Question: For some of my OBJc class header files, I'm able to #import them in my -Bridging-Header.h file and immediately access them over in my swift classes. However, some of my more involved OBJc header files cause a variety of compile errors that have me flummoxed. Please see the image below showing just one of the many variants of issues I encounter in these cases. Can someone tell me, in general, what things need to be considered when importing OBJc headers into the Bridging-Header file? Can someone spot the remedy for the error I'm seeing below?
Again - simple .h files are working great. Only the more involved ones are barfing.
-

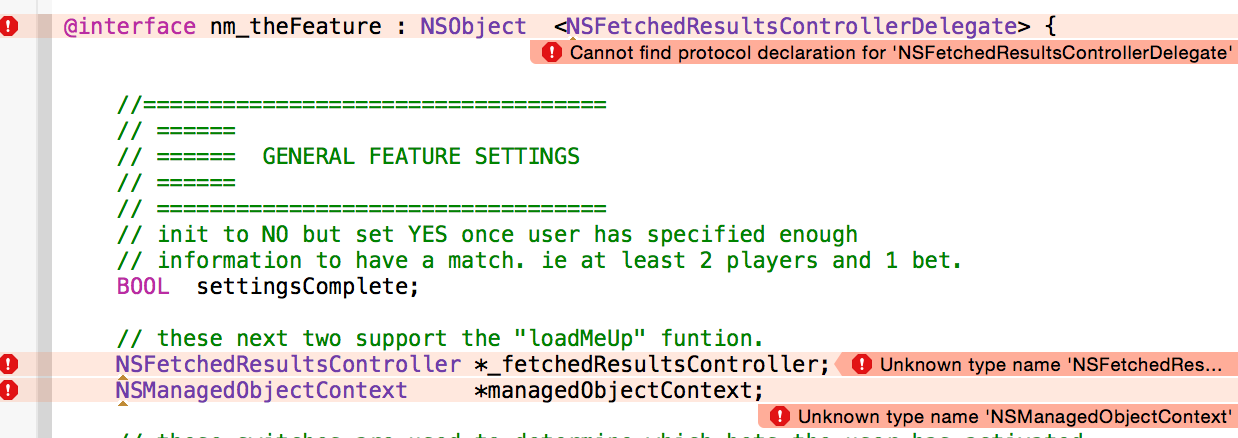
Answer: You are missing an import. Add the following to your Objective-C Header:
'''
#import <CoreData/CoreData.h>
'''